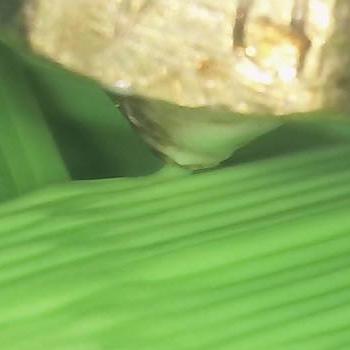
Flow rate: 158%